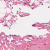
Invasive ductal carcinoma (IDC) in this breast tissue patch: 0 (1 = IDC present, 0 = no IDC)